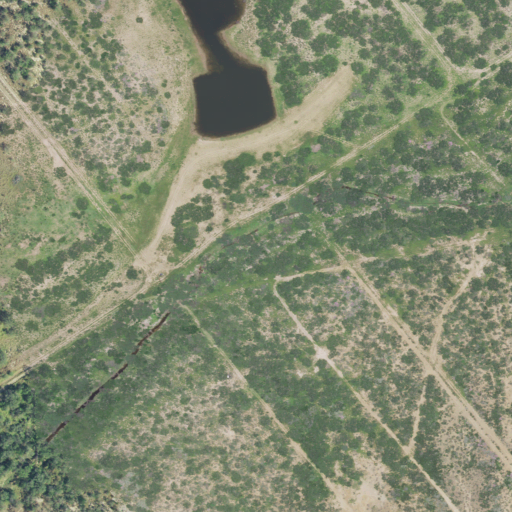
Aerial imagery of valley in Texas named Arroyo Bugies containing shrub, herbaceous wetlands, grassland, and woody wetlands